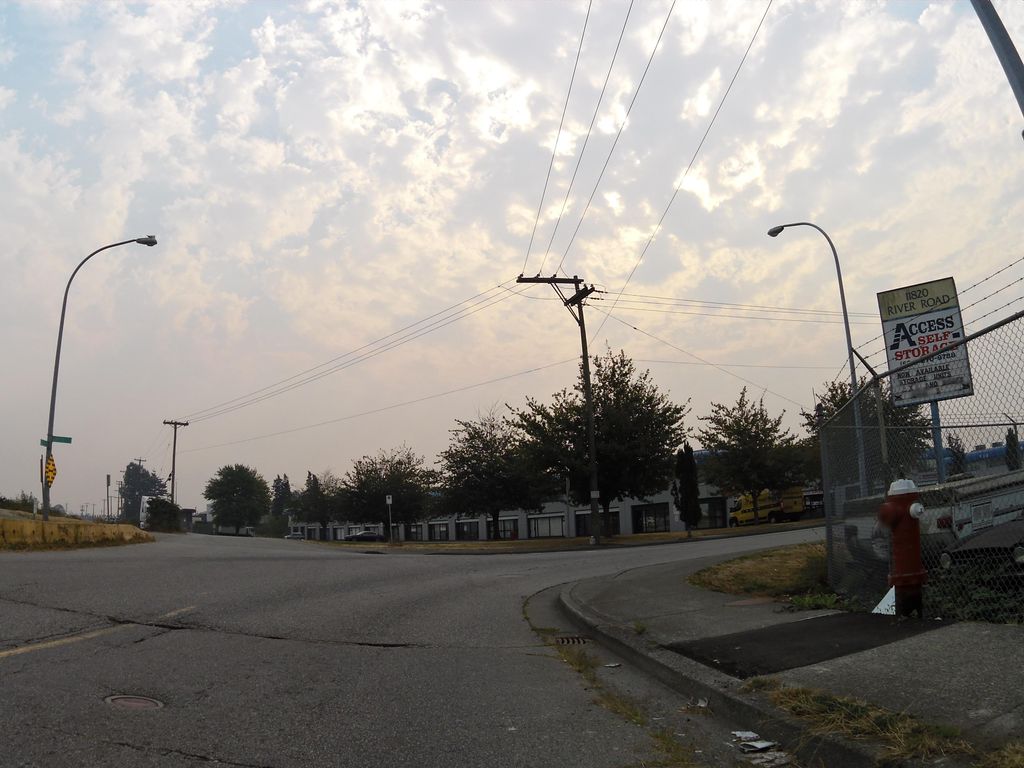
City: vancouver